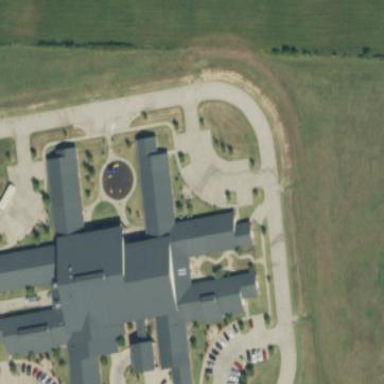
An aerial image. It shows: Nursing home.